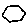
Label: hexagon